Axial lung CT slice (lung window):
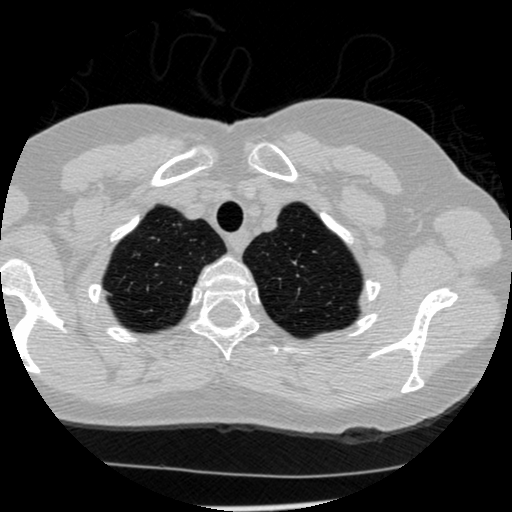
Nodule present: no